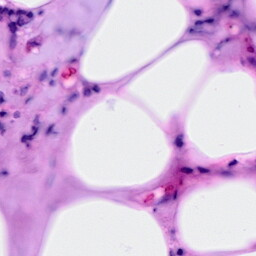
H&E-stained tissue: Breast